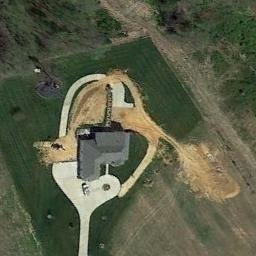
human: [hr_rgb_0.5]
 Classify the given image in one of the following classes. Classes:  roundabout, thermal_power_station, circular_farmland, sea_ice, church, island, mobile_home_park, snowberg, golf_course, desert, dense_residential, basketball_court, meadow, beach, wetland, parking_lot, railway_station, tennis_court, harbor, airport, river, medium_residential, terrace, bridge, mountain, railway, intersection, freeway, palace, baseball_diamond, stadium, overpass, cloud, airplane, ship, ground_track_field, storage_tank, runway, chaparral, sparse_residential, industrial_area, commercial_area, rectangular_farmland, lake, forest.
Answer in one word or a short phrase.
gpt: sparse_residential